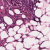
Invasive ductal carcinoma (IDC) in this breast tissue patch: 1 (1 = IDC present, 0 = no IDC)